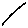
Label: line